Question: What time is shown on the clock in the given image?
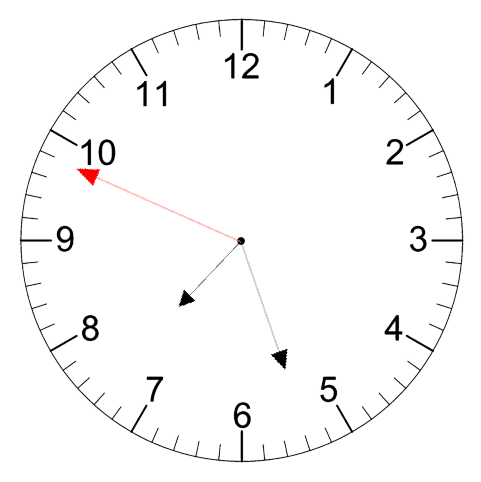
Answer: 07:26:49